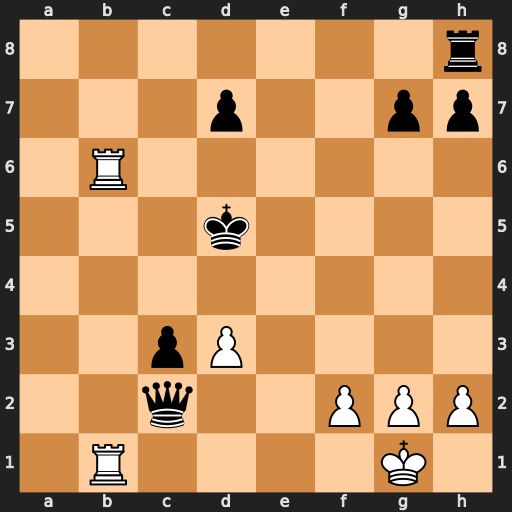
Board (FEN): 7r/3p2pp/1R6/3k4/8/2pP4/2q2PPP/1R4K1
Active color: w
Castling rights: -
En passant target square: -
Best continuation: R1b5+ Kd4 Rd6#